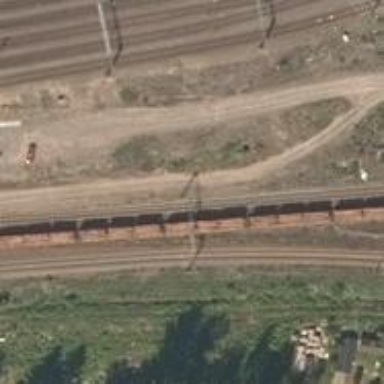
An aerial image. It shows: Railway track with continuous electrified contact lines.